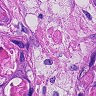
Metastatic tissue present: yes